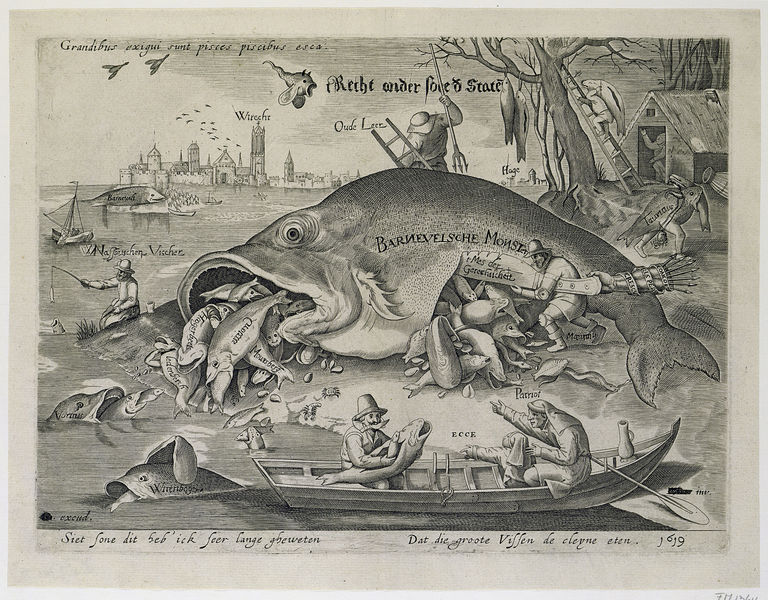
Titel: De grote vissen eten de kleine vissen, spotprent op de val van Johan van Oldenbarnevelt
Standort: Amsterdam
Institution: Rijksmuseum
Schlagwörter: baum, meer, vogel, wasser, menschen, see, stadt, hut, zeichnung, haus, bart, vögel, hütte, boot, paddel, ruder, turm, krug, küste, schiff, schrift, segelboot, fischer, grafik, enten, leiter, karikatur, deutsch, türme, angel, niederländisch, fisch, fressen, waser, platt, fische, angler, angeln, monster, fischen, fischfang, mer, leitern, dreizack, arten, sorten, fangeln